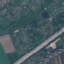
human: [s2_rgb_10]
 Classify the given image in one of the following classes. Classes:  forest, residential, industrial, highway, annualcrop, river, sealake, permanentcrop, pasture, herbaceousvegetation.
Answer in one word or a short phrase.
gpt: Highway